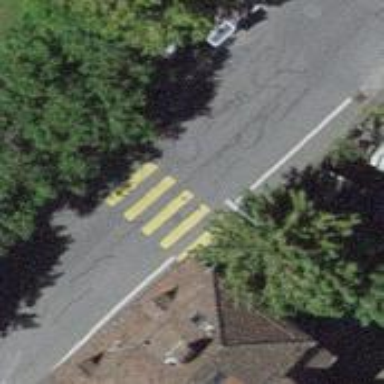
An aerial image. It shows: Uncontrolled zebra crossing.